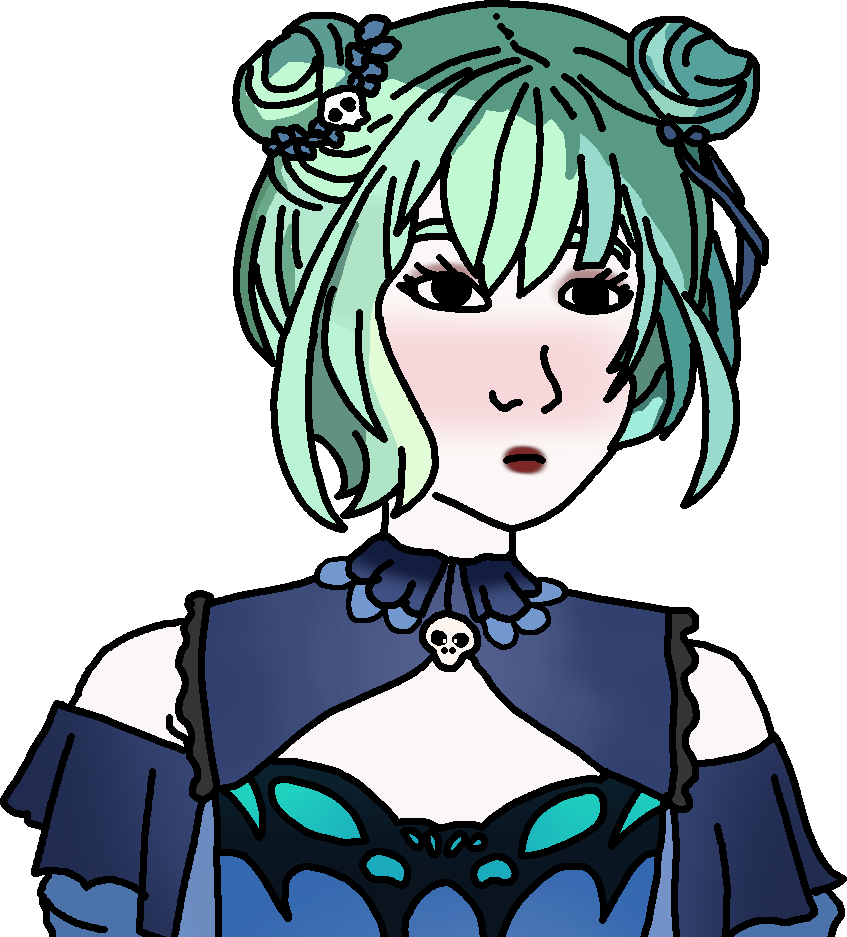
Label: 5_Doomer_Girl